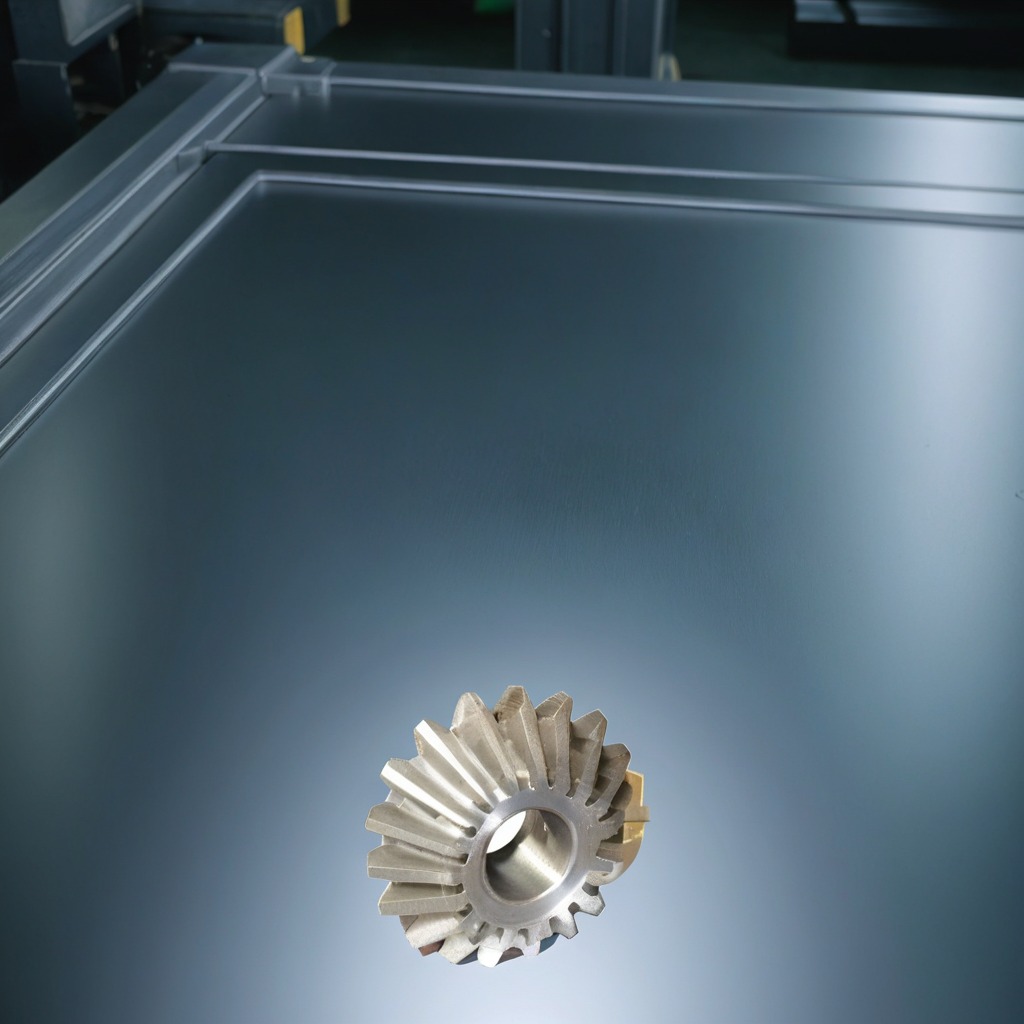
A steel gear with teeth is lying on a metal table in a machine shop under fluorescent lights.